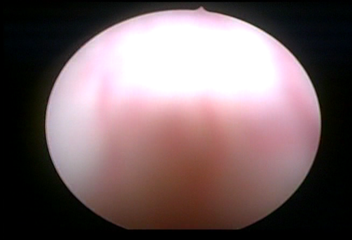
Modality: WLC
Class: Normal mucosa
Bladder cancer association: No